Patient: sex M, age 45
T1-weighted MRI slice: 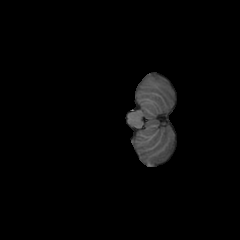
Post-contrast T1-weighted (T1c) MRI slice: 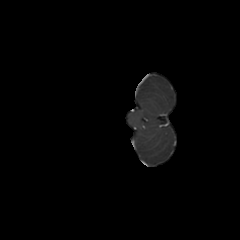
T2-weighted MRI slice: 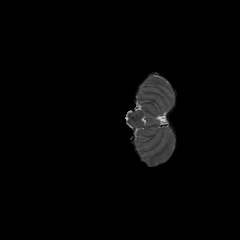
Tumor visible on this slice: no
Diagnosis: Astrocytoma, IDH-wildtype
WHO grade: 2